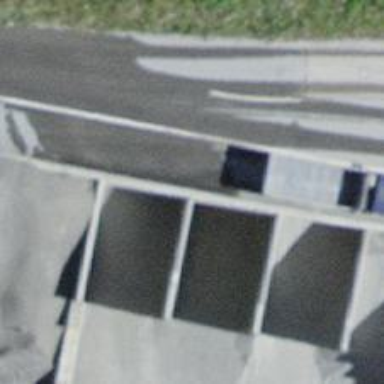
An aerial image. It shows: Wall barrier.